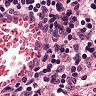
Metastatic tissue present: no